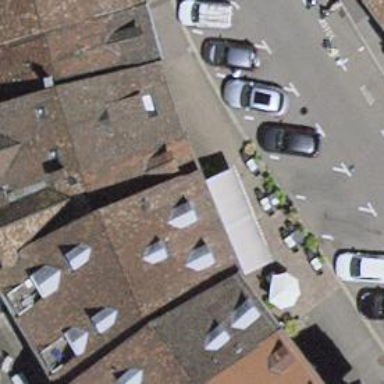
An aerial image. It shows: Restaurant.